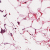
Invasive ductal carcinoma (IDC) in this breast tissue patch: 0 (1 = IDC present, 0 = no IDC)